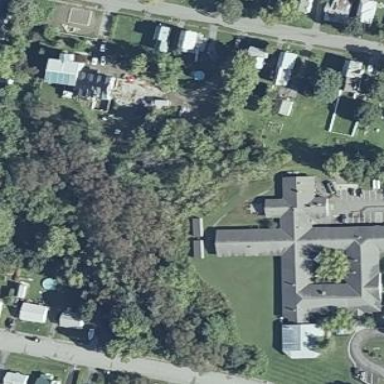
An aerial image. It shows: Building that serves as nursing home.